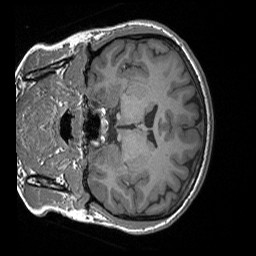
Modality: T1w
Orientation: coronal
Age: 20
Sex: female
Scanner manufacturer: siemens
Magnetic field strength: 3 T
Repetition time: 1.56 s
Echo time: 0.00207 s